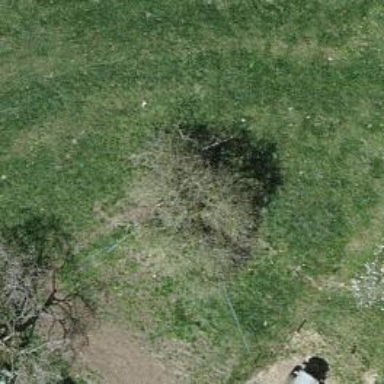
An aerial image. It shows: Beautiful tree in nature.